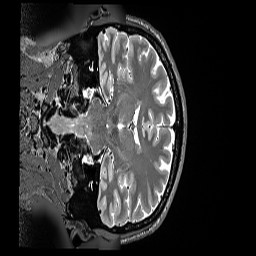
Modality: T2w
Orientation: coronal
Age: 47
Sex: female